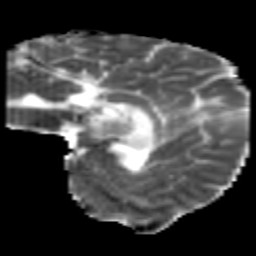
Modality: MD
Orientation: sagittal
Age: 24
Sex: male
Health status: healthy
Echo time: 0.074 s